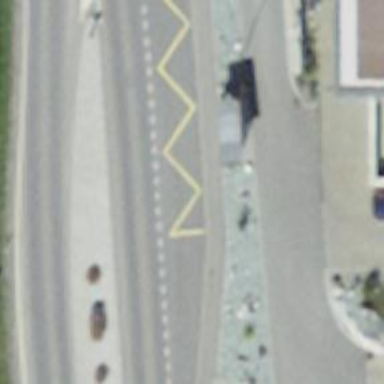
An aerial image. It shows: Asphalt road classified as primary highway.